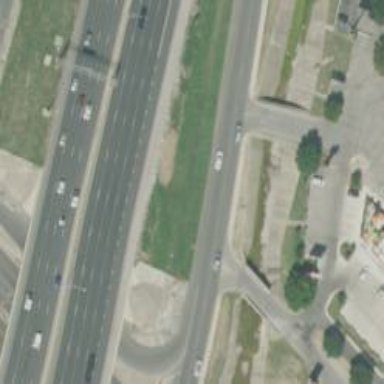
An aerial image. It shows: Secondary road with asphalt surface and frontage road.